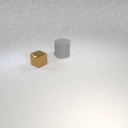
large gray rubber cylinder behind small brown metal cube